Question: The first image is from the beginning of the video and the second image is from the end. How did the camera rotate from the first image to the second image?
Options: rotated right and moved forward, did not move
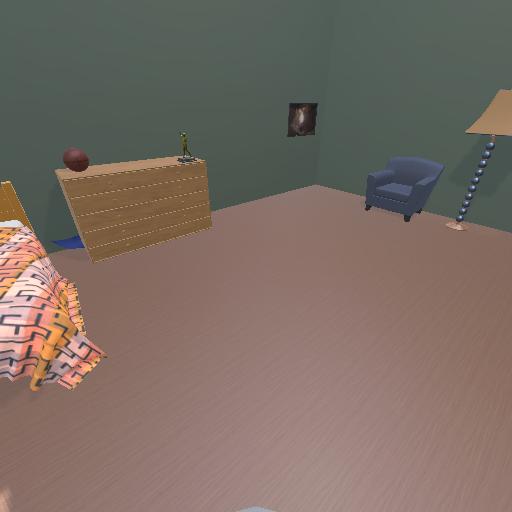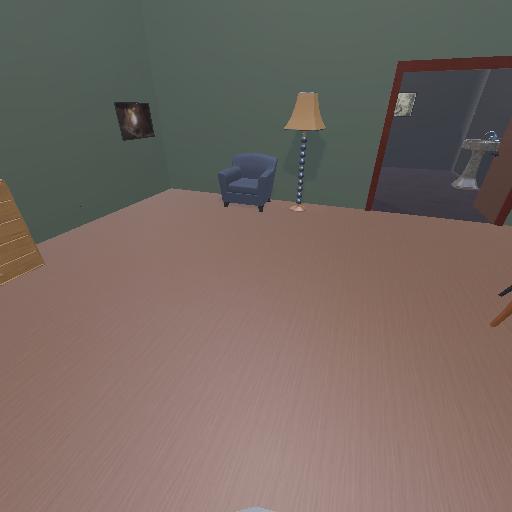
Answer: rotated right and moved forward